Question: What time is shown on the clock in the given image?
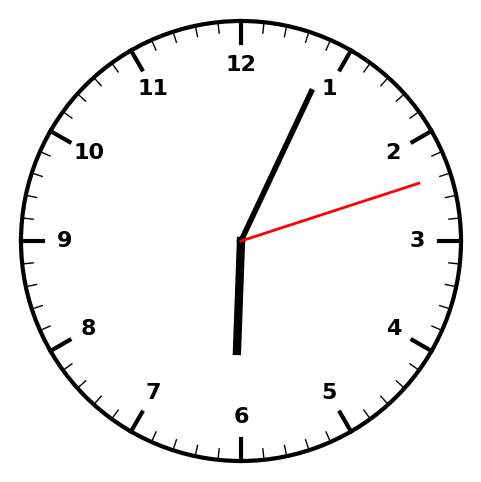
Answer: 06:04:12